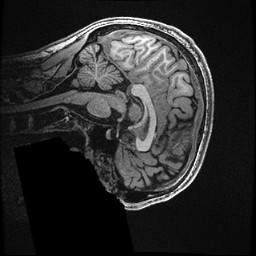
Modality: T1w
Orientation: sagittal
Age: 25
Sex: male
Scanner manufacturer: ge
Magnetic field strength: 3 T
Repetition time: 0.008096 s
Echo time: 0.003548 s